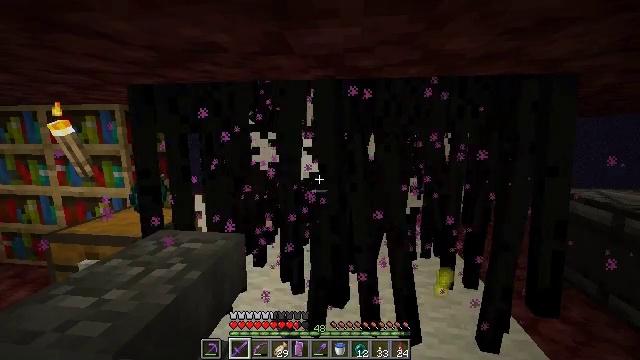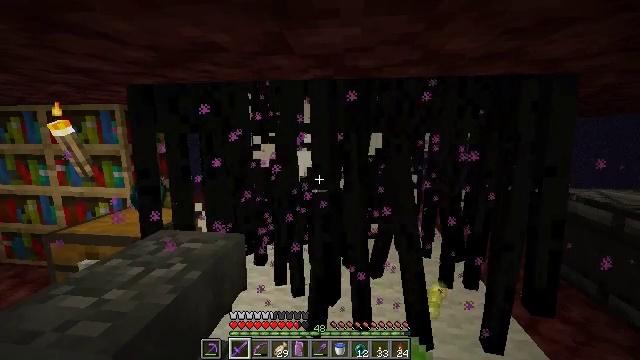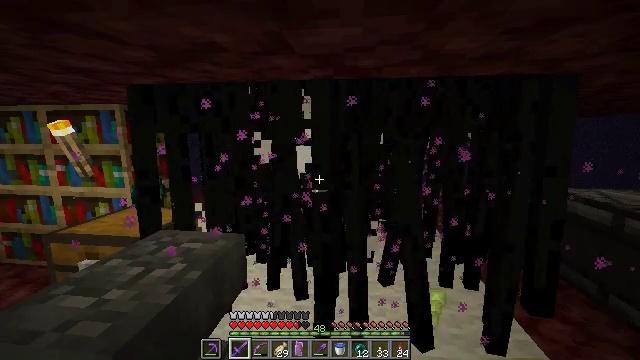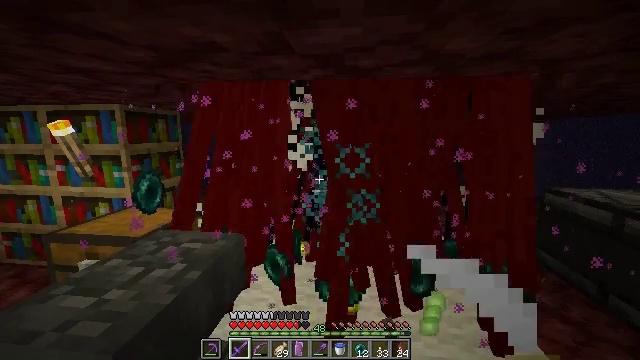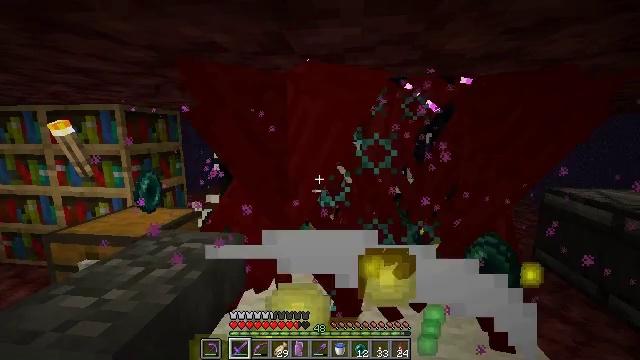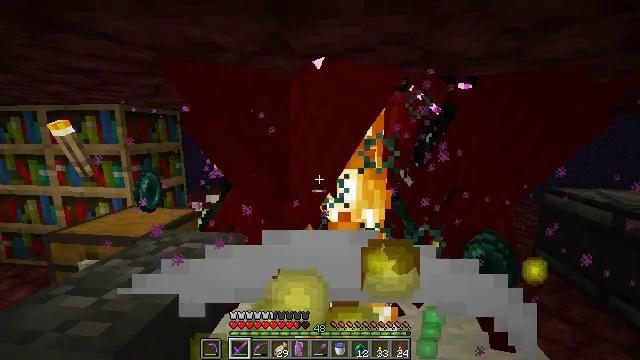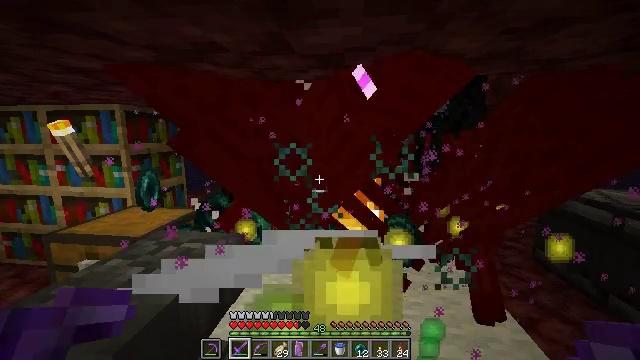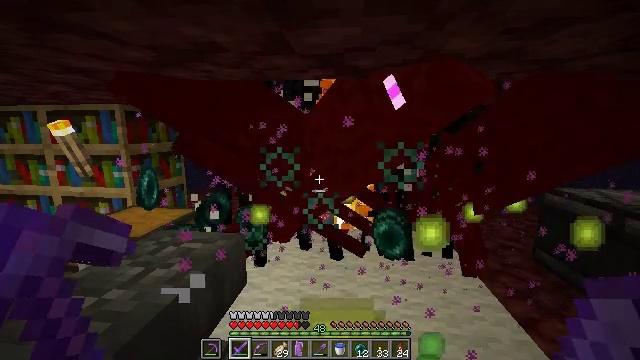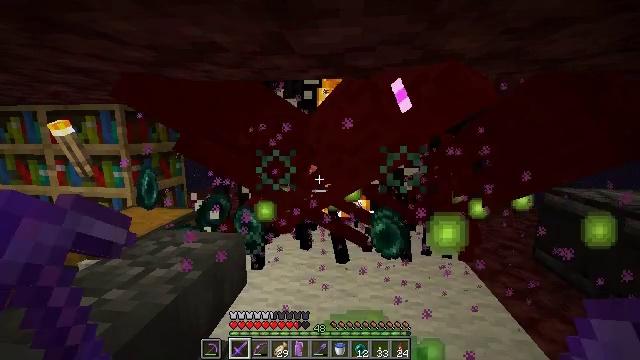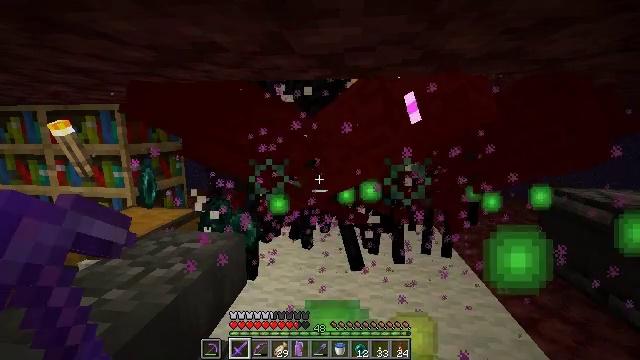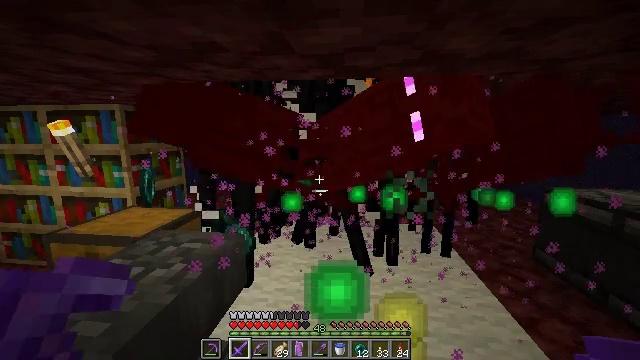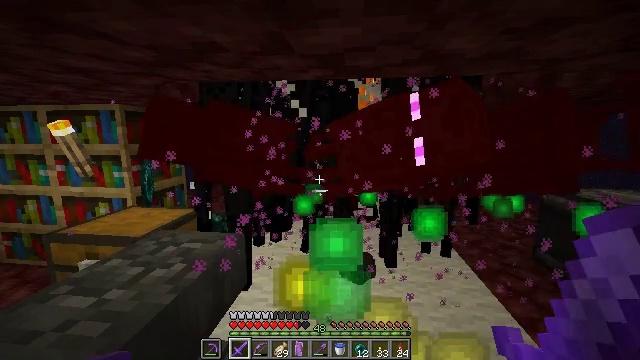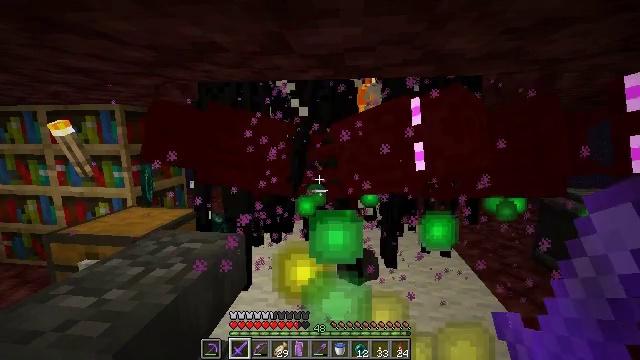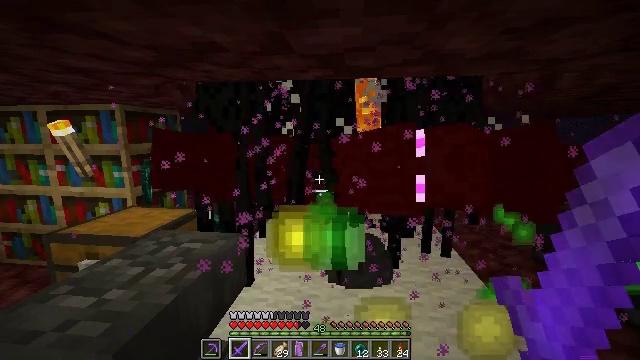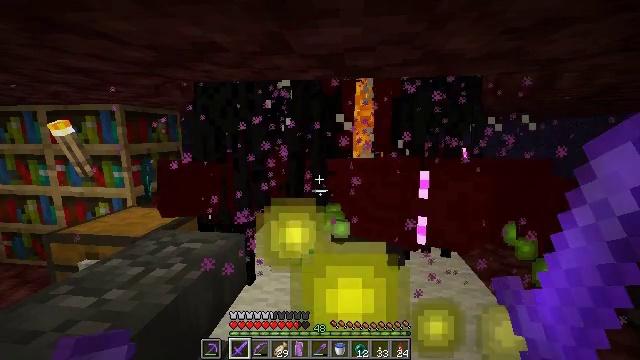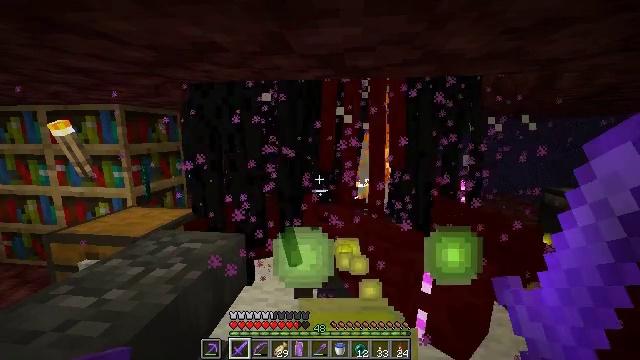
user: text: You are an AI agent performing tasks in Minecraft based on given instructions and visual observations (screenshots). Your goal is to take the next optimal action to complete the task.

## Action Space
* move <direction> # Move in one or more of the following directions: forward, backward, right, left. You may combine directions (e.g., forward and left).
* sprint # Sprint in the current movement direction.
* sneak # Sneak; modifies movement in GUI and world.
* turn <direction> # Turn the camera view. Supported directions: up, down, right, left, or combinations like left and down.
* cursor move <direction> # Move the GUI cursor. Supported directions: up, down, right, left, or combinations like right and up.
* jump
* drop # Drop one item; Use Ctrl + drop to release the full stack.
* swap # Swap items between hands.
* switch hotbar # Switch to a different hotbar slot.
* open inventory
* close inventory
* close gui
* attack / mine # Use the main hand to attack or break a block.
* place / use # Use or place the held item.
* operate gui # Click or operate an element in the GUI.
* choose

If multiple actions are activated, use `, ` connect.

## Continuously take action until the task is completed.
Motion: motion action
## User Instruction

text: Hunt the enderman.
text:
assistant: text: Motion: attack / mine
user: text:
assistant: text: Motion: attack / mine
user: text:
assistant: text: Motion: no_op
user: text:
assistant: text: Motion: no_op
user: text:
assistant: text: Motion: no_op
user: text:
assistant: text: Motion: no_op
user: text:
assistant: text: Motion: no_op
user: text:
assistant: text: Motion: no_op
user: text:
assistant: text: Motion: no_op
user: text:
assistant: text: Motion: no_op
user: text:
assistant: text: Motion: no_op
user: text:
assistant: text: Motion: no_op
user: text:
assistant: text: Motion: no_op
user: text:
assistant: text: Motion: no_op
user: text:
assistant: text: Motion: no_op
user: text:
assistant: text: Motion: no_op
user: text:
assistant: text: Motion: no_op
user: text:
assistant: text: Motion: no_op
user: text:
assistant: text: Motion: turn right
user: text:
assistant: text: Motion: turn right and up
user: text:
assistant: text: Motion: no_op
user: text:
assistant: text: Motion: no_op
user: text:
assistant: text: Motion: no_op
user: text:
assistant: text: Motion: no_op
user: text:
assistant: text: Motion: no_op
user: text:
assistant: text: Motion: attack / mine
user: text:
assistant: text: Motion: attack / mine
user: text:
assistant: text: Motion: attack / mine
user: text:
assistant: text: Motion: attack / mine
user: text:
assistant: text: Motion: turn left